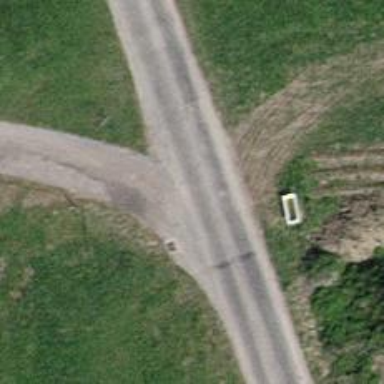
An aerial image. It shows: Unclassified paved road.